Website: lowes
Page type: delivery-shipping
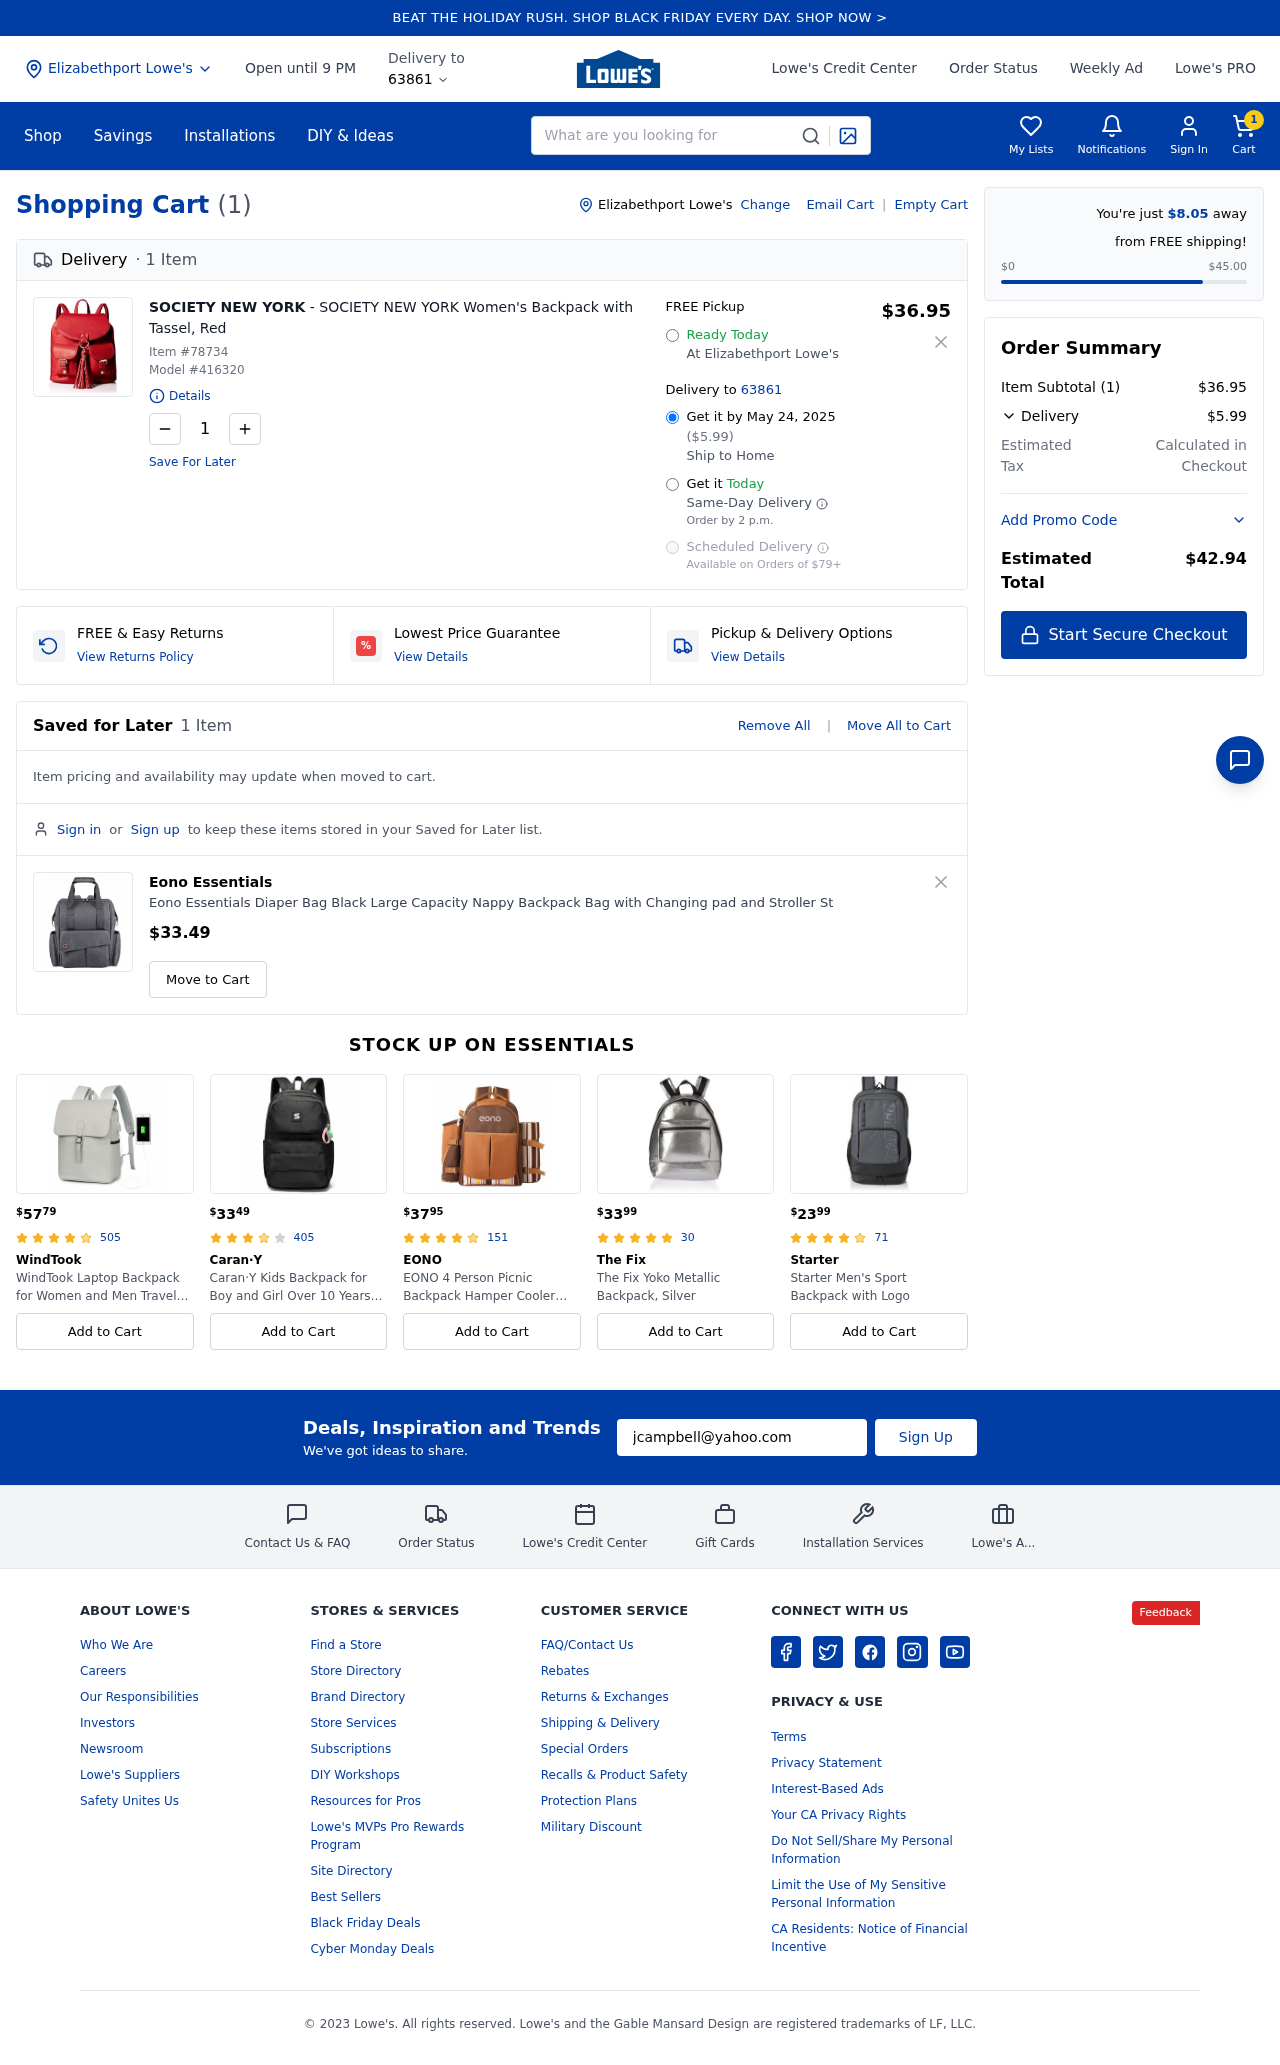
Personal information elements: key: PII_CITY
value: Elizabethport
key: PII_EMAIL
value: jcampbell@yahoo.com
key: PII_POSTCODE
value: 63861
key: PII_CITY2
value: Elizabethport
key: PII_CITY3
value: Elizabethport
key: PII_POSTCODE_FULL
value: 63861
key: PII_POSTCODE_NUMERIC
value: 63861
Product elements: key: PRODUCT1_BRAND
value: SOCIETY NEW YORK
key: PRODUCT1_NAME
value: SOCIETY NEW YORK Women's Backpack with Tassel, Red
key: PRODUCT1_PRICE
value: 36.95
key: PRODUCT1_QUANTITY
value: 1
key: PRODUCT2_BRAND
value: Eono Essentials
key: PRODUCT2_NAME
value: Eono Essentials Diaper Bag Black Large Capacity Nappy Backpack Bag with Changing pad and Stroller St
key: PRODUCT2_PRICE
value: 33.49
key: PRODUCT1_ITEM_NUMBER
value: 78734
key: PRODUCT1_MODEL_NUMBER
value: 416320
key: PRODUCT3_PRICE
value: $5779
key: PRODUCT3_NUM_RATINGS
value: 505
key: PRODUCT3_BRAND
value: WindTook
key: PRODUCT3_NAME
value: WindTook Laptop Backpack for Women and Men Travel Computer Bag School College Daypack Suits 15 Inch
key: PRODUCT4_PRICE
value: $3349
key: PRODUCT4_NUM_RATINGS
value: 405
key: PRODUCT4_BRAND
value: Caran·Y
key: PRODUCT4_NAME
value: Caran·Y Kids Backpack for Boy and Girl Over 10 Years Old (L-18 inc, Black)
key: PRODUCT5_PRICE
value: $3795
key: PRODUCT5_NUM_RATINGS
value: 151
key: PRODUCT5_BRAND
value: EONO
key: PRODUCT5_NAME
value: EONO 4 Person Picnic Backpack Hamper Cooler Bag with Tableware Set & Blanket …
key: PRODUCT6_PRICE
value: $3399
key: PRODUCT6_NUM_RATINGS
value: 30
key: PRODUCT6_BRAND
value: The Fix
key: PRODUCT6_NAME
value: The Fix Yoko Metallic Backpack, Silver
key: PRODUCT7_PRICE
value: $2399
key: PRODUCT7_NUM_RATINGS
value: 71
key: PRODUCT7_BRAND
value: Starter
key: PRODUCT7_NAME
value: Starter Men's Sport Backpack with Logo
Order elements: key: ORDER_NUM_ITEMS
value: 1
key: ORDER_DELIVERY_DATE
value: May 24, 2025
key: ORDER_SHIPPING_COST
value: $5.99
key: AWAY_FROM_FREE_SHIPPING
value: $8.05
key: ORDER_SUBTOTAL
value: $36.95
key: ORDER_TOTAL
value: $42.94
Search elements: key: HEADER_SEARCH
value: What are you looking for